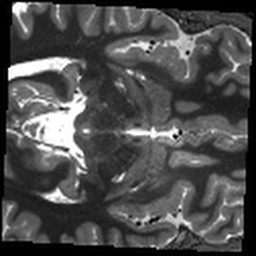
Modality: T1map
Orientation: axial
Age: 25
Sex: male